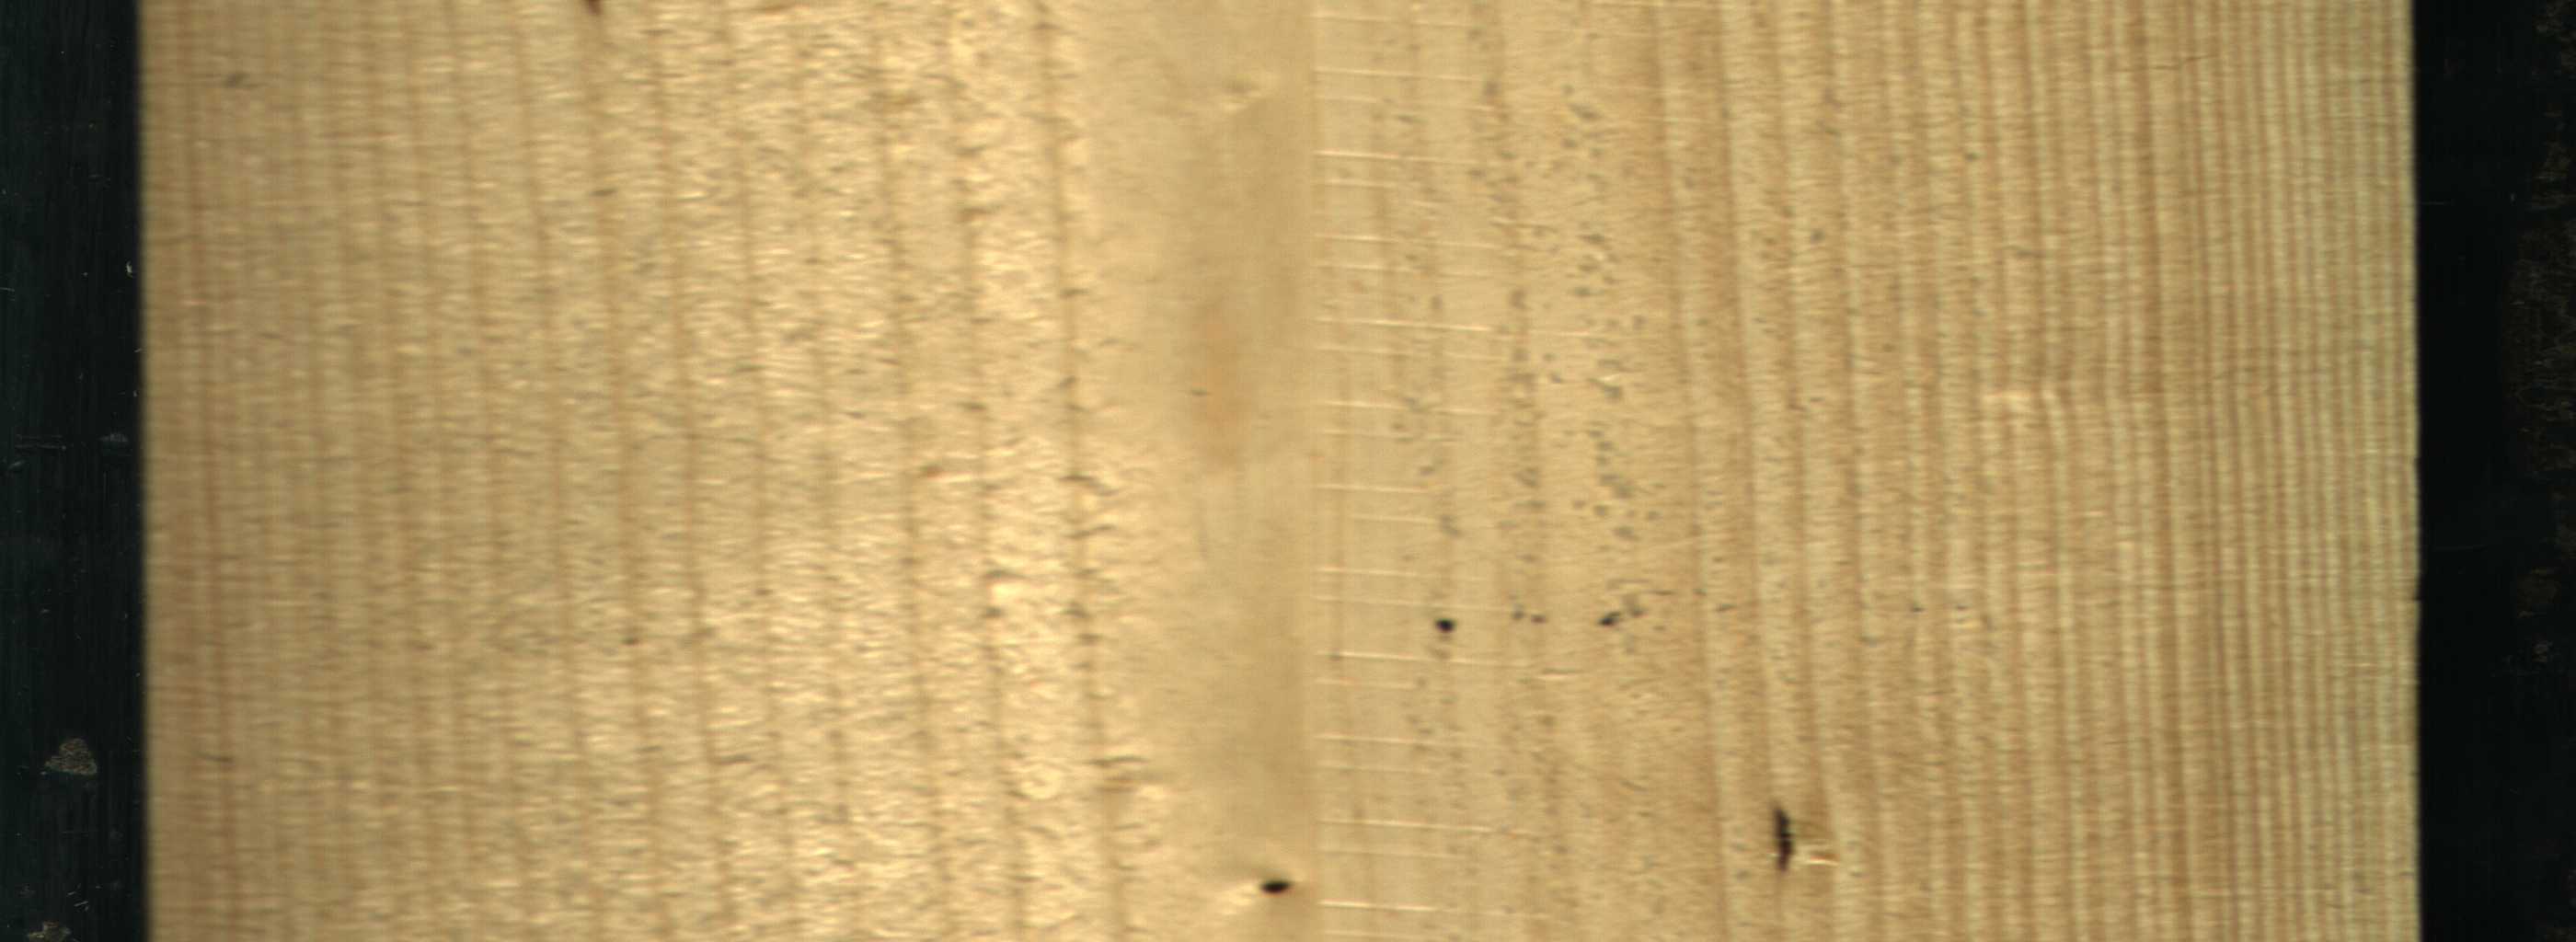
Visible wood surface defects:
resin